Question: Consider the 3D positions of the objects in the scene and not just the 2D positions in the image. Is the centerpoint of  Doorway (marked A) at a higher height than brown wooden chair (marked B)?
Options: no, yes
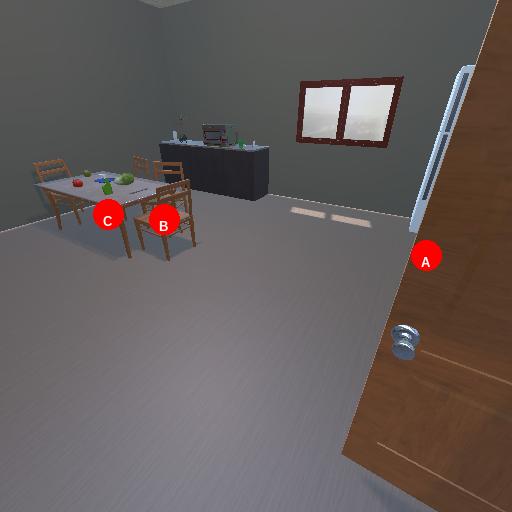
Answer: no